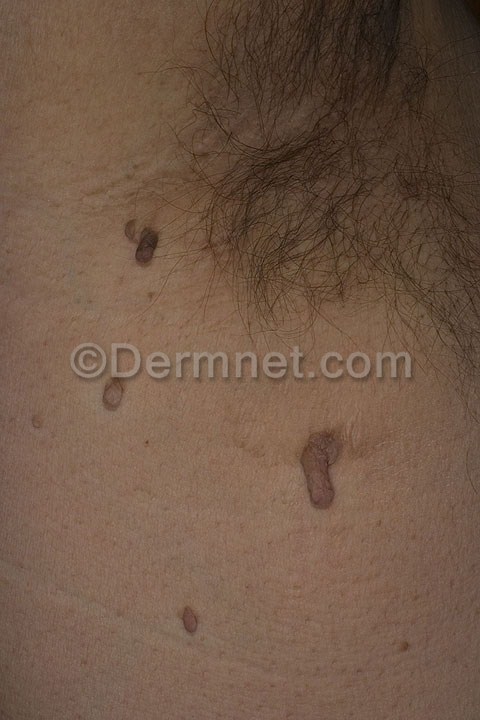
Disease: Seborrheic Keratoses and other Benign Tumors